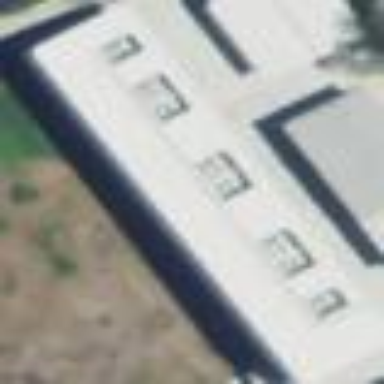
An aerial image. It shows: School building.